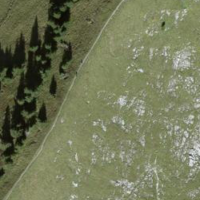
EUNIS habitat code: 23
Species observed at this site:
Capra ibex